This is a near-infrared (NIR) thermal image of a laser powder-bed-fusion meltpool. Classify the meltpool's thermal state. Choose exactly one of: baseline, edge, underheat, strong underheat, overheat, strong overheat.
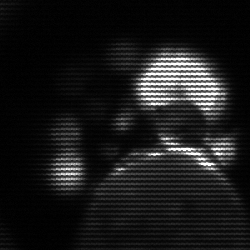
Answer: baseline